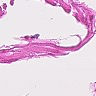
Metastatic tissue present: no